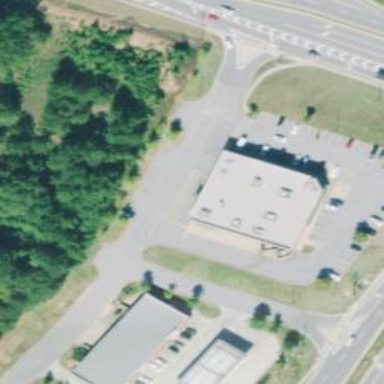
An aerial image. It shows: Building that is pharmacy providing healthcare services.